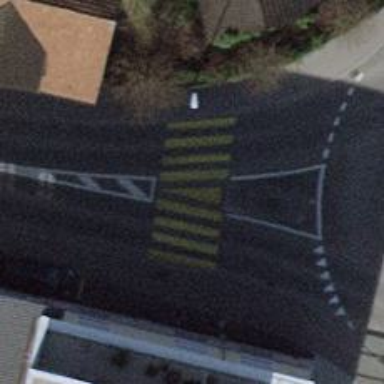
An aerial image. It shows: Secondary road with asphalt surface.